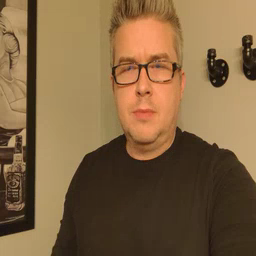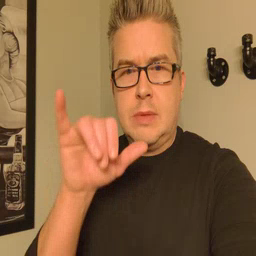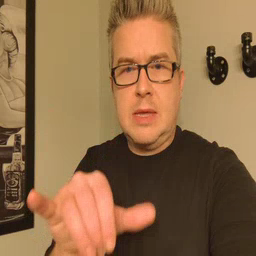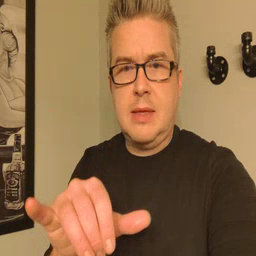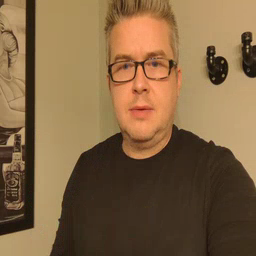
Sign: stay